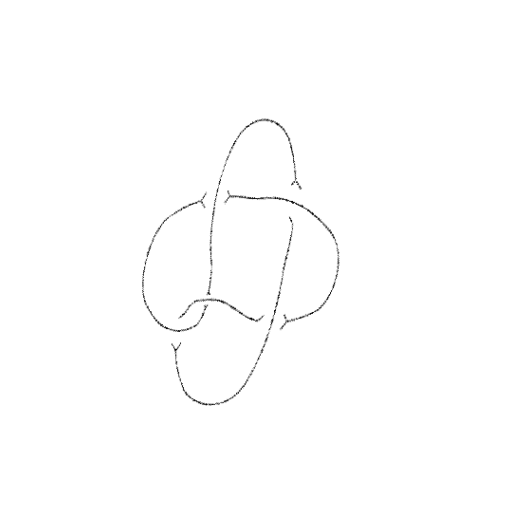
Crossing number: 5